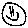
Label: smiley face